Chest X-ray. View position: PA
Patient age: 66
Patient sex: M
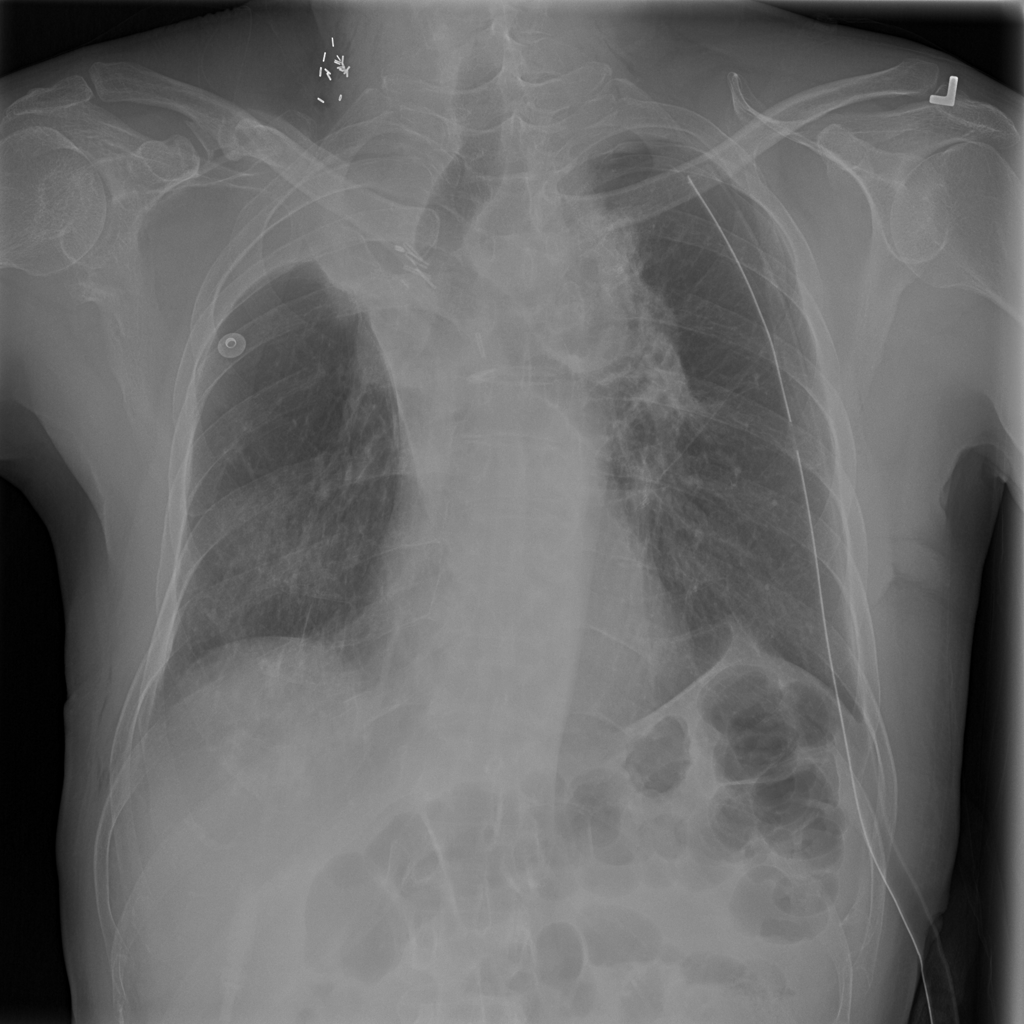
Finding: Pneumothorax